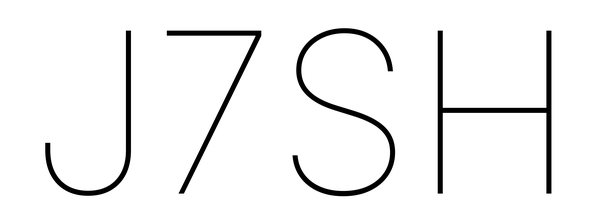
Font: Inter_Thin